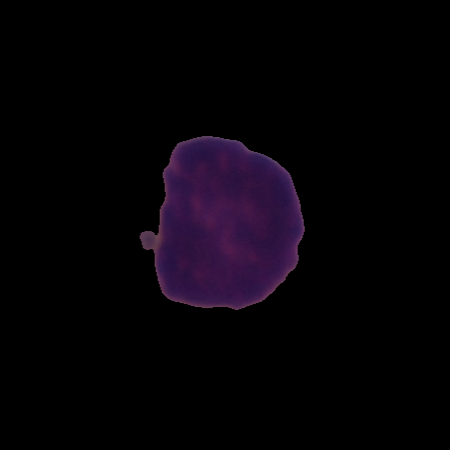
Label: healthy